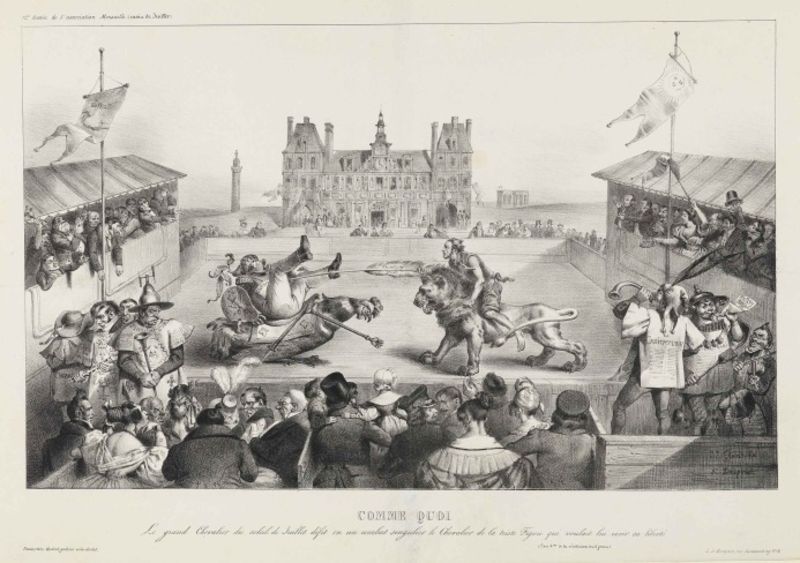
Titel: Comme quoi
Künstler: J. J. Grandville
Standort: Karlsruhe
Institution: Staatliche Kunsthalle Karlsruhe
Schlagwörter: feder, himmel, kampf, mann, schatten, weiß, frauen, menschen, stadt, fenster, frankreich, frau, grau, holz, hut, kleider, männer, schwarz, tisch, zeichnung, gebäude, haus, schloss, tier, tiere, fest, leute, menge, zylinder, alt, horn, häuser, gewand, bühne, musiker, publikum, kinder, pferd, pferde, reiter, stock, turm, reiten, balkon, dutt, schrift, fahnen, unterhaltung, stab, tribüne, zuschauer, fahne, flagge, mast, grafik, graphik, hof, markt, platz, französisch, masten, soldaten, gäste, karikatur, wettkampf, fallen, arena, betrachter, spiel, narr, narren, buch, burg, gemalt, türme, palast, druck, druckgraphik, druckgrafik, comic, radierung, stich, satire, bürger, jahrmarkt, helm, allegorie, rathaus, ritter, wimpel, manege, wappen, löwen, mittelalter, sturz, landscahft, historismus, marktplatz, etagen, löwe, speer, gaukler, hahn, huhn, fanfare, posaune, kupferstich, tribünen, zuhörer, pfeil, hofnarr, kasper, aufbau, gewinn, trompete, gladiator, tournier, blicj, leuter, spieß, schwazr, festspiel, turnier, überlebenskampf, tribune, folk, 1850, adligen, ritterspiele, comme wuoi, comme quoi, comme, quoi, parena, baukler, adeligen